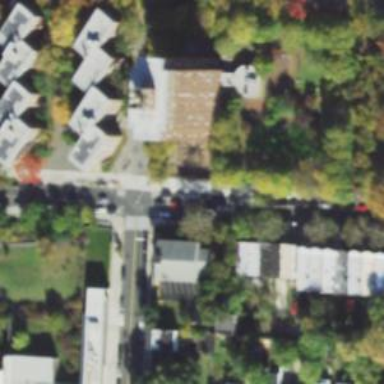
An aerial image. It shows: Residential road with asphalt surface and separate sidewalk.